Question: For the first time I dealing with Java Annotations. So please pardon me if I m doing anything wrong ! But this class compiled successfully using
but when I try to run this source code using
it throws an error like this

package Annotations;
'''
import java.lang.annotation.*;
import java.util.*;
import java.lang.reflect.*;
@Documented
@Target(ElementType.METHOD)
@Inherited
@Retention(RetentionPolicy.RUNTIME)
public @interface MyFirstAnnotation
{
String author() default "Chiranjib Nandy";
int revisionNumber() default 1;
String date();
}
class MySuperClass
{
public String showMe()
{
return "Do Something";
}
}
class MyAnnotation extends MySuperClass
{
@Override
@MyFirstAnnotation(author="Recmach",revisionNumber=2,date="1st June,2014")
public String showMe()
{
return "Display Something";
}
@Deprecated
@MyFirstAnnotation(revisionNumber=2,date="2nd June,2014")
public void oldMethod()
{
System.out.println("It is a deprecated method");
}
@SuppressWarnings({"unused","deprecation"})
@MyFirstAnnotation(author="Papai",date="1st June,2014")
public void myMethod()
{
int j;
oldMethod();
System.out.println("It is defined in my way");
}
}
class TestMyAnnotation
{
public static void main(String[] args) throws ClassNotFoundException
{
Method myMethods[]=Class.forName("Annotations.MyAnnotation").getDeclaredMethods();
for(Method m : myMethods)
{
Annotation[] annotations=m.getDeclaredAnnotations();
for(Annotation anno : annotations)
{
if(anno instanceof MyFirstAnnotation)
{
MyFirstAnnotation myFirstAnnotation = (MyFirstAnnotation) anno;
System.out.println("name : "+myFirstAnnotation.author());
System.out.println("name : "+myFirstAnnotation.revisionNumber());
System.out.println("name : "+myFirstAnnotation.date());
}
}
}
}
}
'''
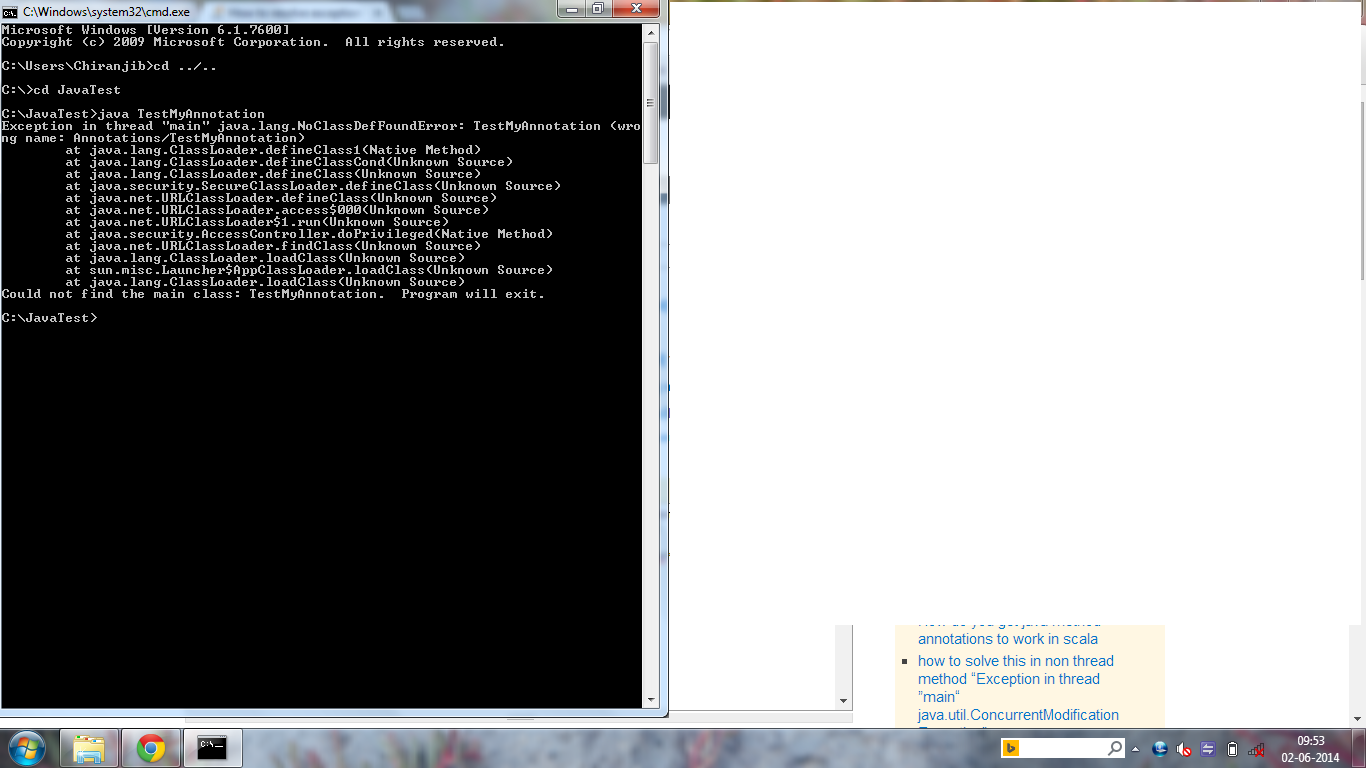
Answer: Three issues that I fixed.
1. The public class needs to be TestMyAnnotation.
2. This line should be MyAnnotation, not what it was before Method myMethods[]=Class.forName("MyAnnotation").getDeclaredMethods();
3. The first class at the top should not be public, because you cannot have two public classes inside one file.
Take the following code and put it inside 'TestMyAnnotation.java'. Then run 'javac TestMyAnnotation.java', followed by 'java TestMyAnnotation'.
'''
import java.lang.annotation.*;
import java.util.*;
import java.lang.reflect.*;
@Documented
@Target(ElementType.METHOD)
@Inherited
@Retention(RetentionPolicy.RUNTIME)
@interface MyFirstAnnotation
{
String author() default "Chiranjib Nandy";
int revisionNumber() default 1;
String date();
}
class MySuperClass
{
public String showMe()
{
return "Do Something";
}
}
class MyAnnotation extends MySuperClass
{
@Override
@MyFirstAnnotation(author="Recmach",revisionNumber=2,date="1st June,2014")
public String showMe()
{
return "Display Something";
}
@Deprecated
@MyFirstAnnotation(revisionNumber=2,date="2nd June,2014")
public void oldMethod()
{
System.out.println("It is a deprecated method");
}
@SuppressWarnings({"unused","deprecation"})
@MyFirstAnnotation(author="Papai",date="1st June,2014")
public void myMethod()
{
int j;
oldMethod();
System.out.println("It is defined in my way");
}
}
public class TestMyAnnotation
{
public static void main(String[] args) throws ClassNotFoundException
{
Method myMethods[]=Class.forName("MyAnnotation").getDeclaredMethods();
for(Method m : myMethods)
{
Annotation[] annotations=m.getDeclaredAnnotations();
for(Annotation anno : annotations)
{
if(anno instanceof MyFirstAnnotation)
{
MyFirstAnnotation myFirstAnnotation = (MyFirstAnnotation) anno;
System.out.println("name : "+myFirstAnnotation.author());
System.out.println("name : "+myFirstAnnotation.revisionNumber());
System.out.println("name : "+myFirstAnnotation.date());
}
}
}
}
}
'''